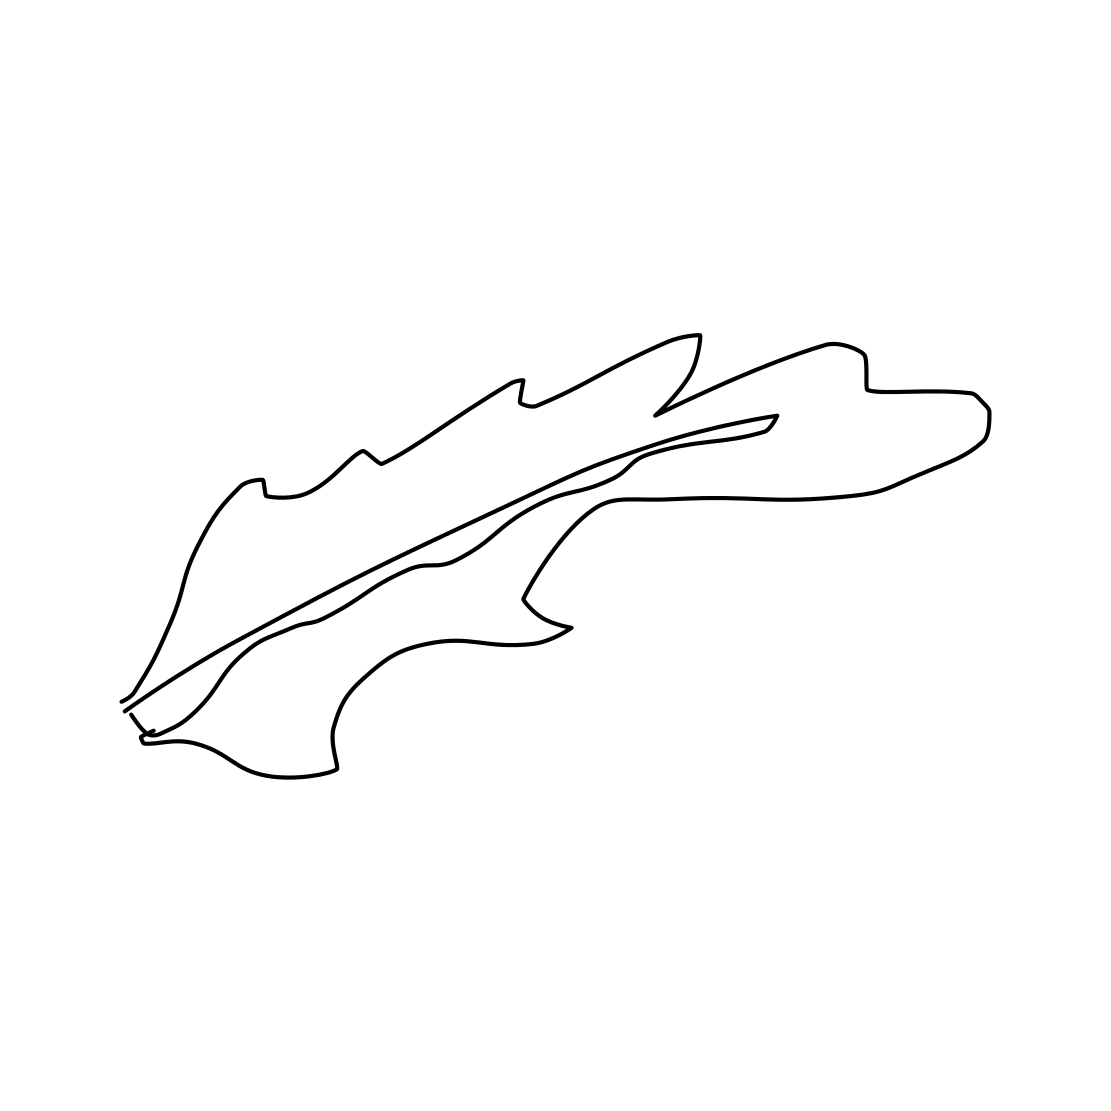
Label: feather